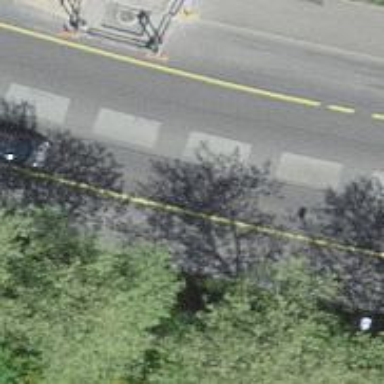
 there is sidewalk. There is shared busway with cycleway on both sides."